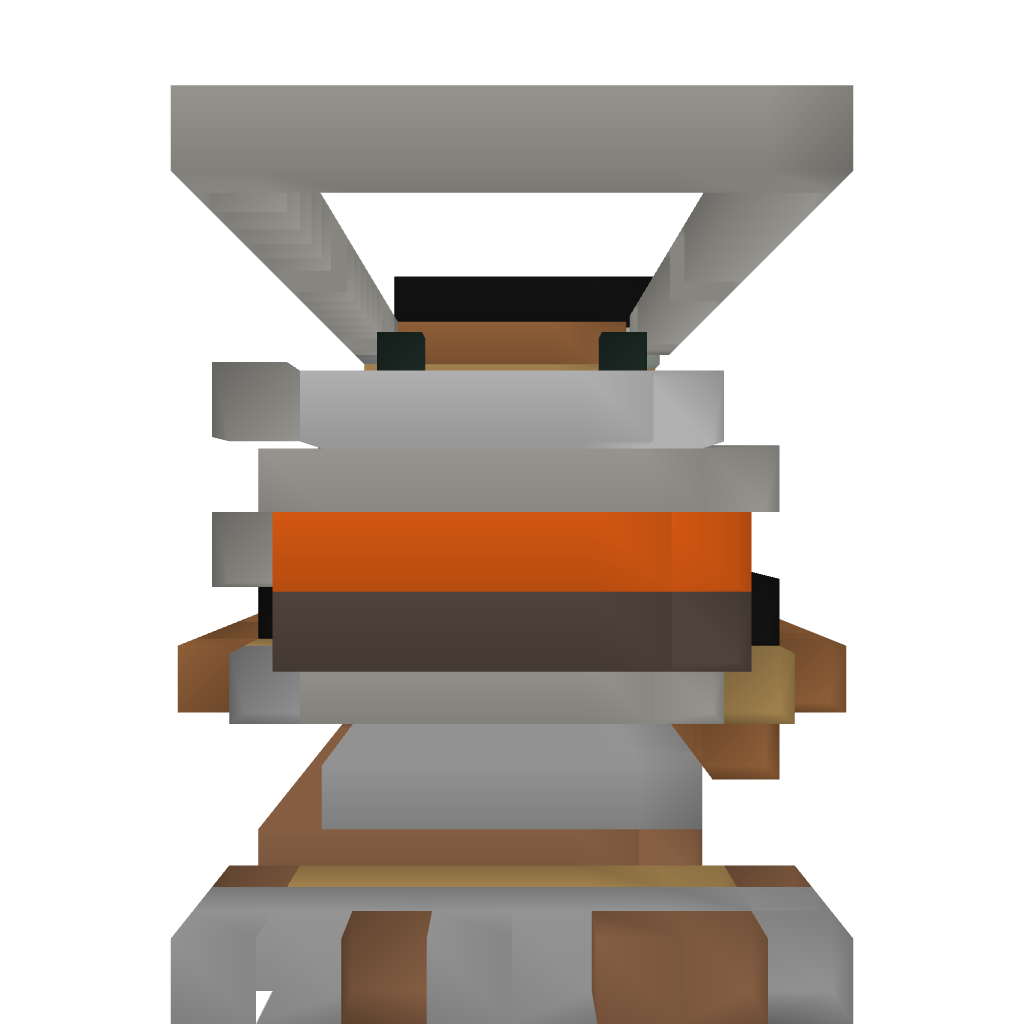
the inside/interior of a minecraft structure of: Pig Farm